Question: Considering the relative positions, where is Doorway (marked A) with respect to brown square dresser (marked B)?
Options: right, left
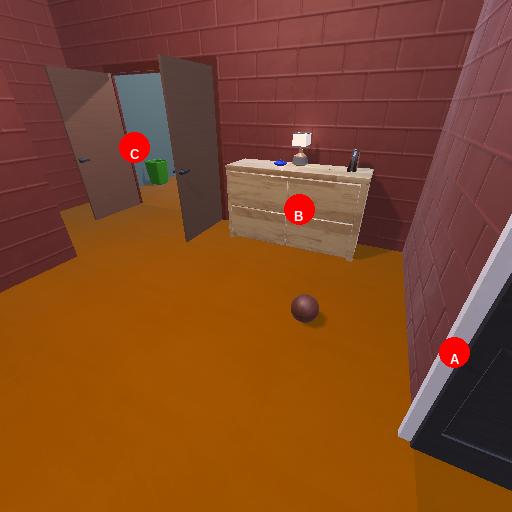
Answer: right